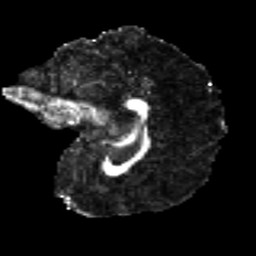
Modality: FA
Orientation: sagittal
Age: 30
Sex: male
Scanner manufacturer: ge
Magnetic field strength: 3 T
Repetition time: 7.8 s
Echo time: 0.0609 s